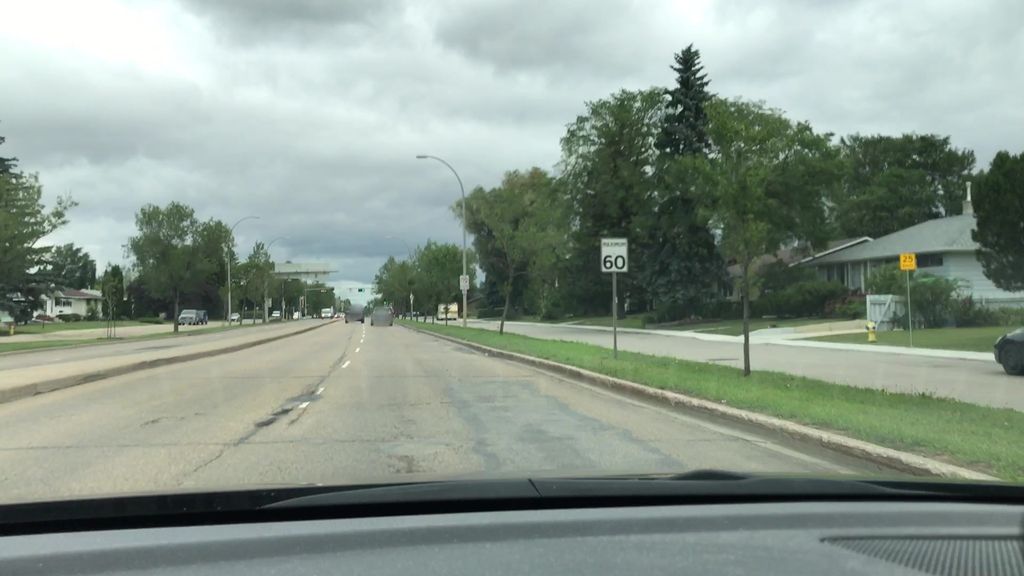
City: edmonton